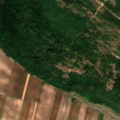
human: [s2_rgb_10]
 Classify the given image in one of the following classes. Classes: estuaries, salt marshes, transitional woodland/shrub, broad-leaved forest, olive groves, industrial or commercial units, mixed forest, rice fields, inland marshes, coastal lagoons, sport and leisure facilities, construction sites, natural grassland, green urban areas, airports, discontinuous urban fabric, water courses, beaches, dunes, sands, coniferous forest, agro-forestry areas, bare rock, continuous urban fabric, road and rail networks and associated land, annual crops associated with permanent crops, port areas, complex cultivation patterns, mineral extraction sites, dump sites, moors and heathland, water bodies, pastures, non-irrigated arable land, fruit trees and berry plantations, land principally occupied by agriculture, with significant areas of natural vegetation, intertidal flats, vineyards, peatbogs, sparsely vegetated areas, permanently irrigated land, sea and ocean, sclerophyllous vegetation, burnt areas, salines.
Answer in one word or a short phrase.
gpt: non-irrigated arable land, broad-leaved forest, transitional woodland/shrub